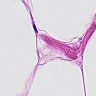
Metastatic tissue present: no